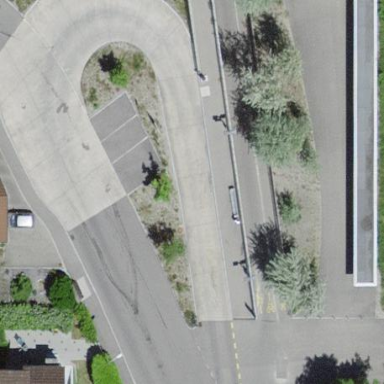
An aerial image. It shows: Footway area.